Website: lowes
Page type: review-order
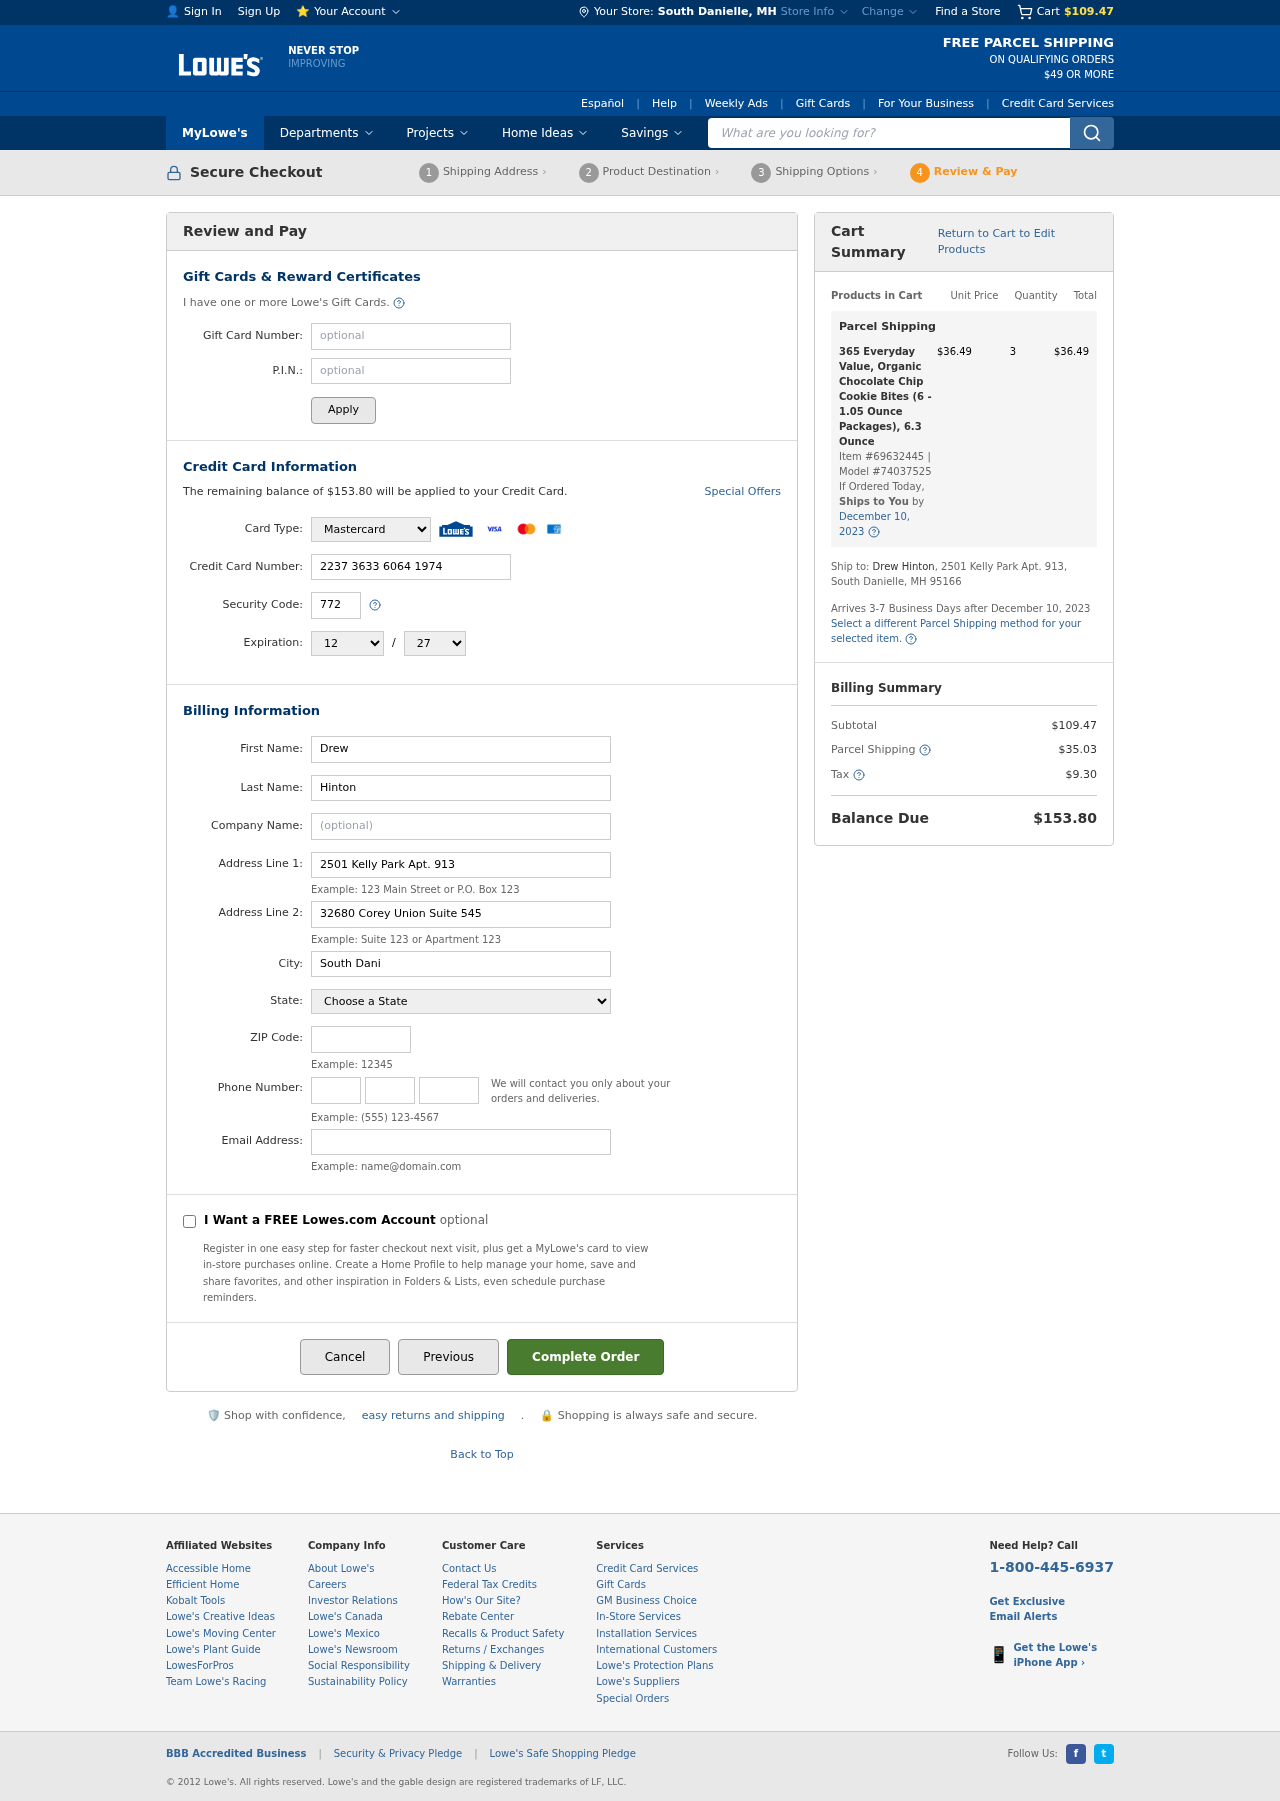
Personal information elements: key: PII_CARD_CVV
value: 772
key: PII_CARD_EXPIRY_MONTH
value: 12
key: PII_CARD_EXPIRY_YEAR
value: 27
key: PII_CARD_NUMBER
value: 2237 3633 6064 1974
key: PII_CARD_TYPE
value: Mastercard
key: PII_CITY
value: South Danielle
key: PII_CITY_STATE
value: South Danielle, MH
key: PII_EMAIL
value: drew_hinton@hotmail.com
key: PII_FIRSTNAME
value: Drew
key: PII_LASTNAME
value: Hinton
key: PII_PHONE_AREA
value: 882
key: PII_PHONE_PREFIX
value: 847
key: PII_PHONE_SUFFIX
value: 3316
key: PII_POSTCODE
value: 95166
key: PII_STATE
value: MH
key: PII_STREET
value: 2501 Kelly Park Apt. 913
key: PII_STREET2
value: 2501 Kelly Park Apt. 913
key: PII_STREET2
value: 32680 Corey Union Suite 545
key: PII_FULLNAME2
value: Drew Hinton
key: PII_CITY_STATE_ZIP2
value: South Danielle, MH 95166
Product elements: key: PRODUCT1_NAME
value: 365 Everyday Value, Organic Chocolate Chip Cookie Bites (6 - 1.05 Ounce Packages), 6.3 Ounce
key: PRODUCT1_PRICE
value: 36.49
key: PRODUCT1_QUANTITY
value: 3
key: PRODUCT1_ITEM_NUMBER
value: Item #69632445
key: PRODUCT1_MODEL_NUMBER
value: Model #74037525
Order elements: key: ORDER_SUBTOTAL
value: $109.47
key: ORDER_BALANCE_DUE
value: $153.80
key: ORDER_SHIPPING_DATE
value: December 10, 2023
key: ORDER_ITEM_TOTAL
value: $36.49
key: ORDER_SHIPPING_DATE2
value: December 10, 2023
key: ORDER_SHIPPING_COST
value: $35.03
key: ORDER_TAX
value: $9.30
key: ORDER_TOTAL
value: $153.80
Search elements: key: HEADER_SEARCH
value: What are you looking for?